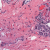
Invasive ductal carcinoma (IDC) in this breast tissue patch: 0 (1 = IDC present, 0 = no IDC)